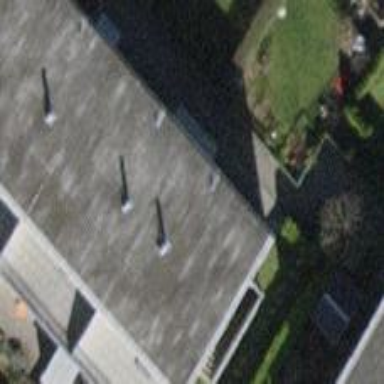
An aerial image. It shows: Terrace building with skillion roof shape.